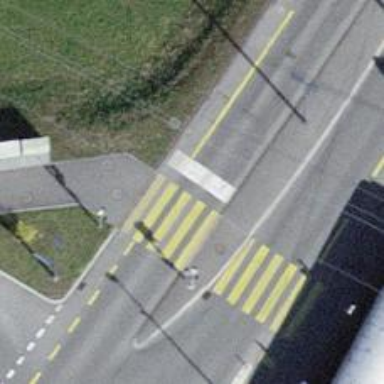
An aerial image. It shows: Road with traffic signals.